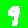
Digit: 9